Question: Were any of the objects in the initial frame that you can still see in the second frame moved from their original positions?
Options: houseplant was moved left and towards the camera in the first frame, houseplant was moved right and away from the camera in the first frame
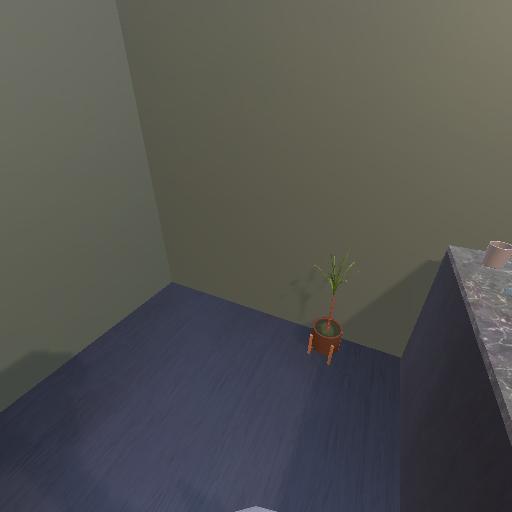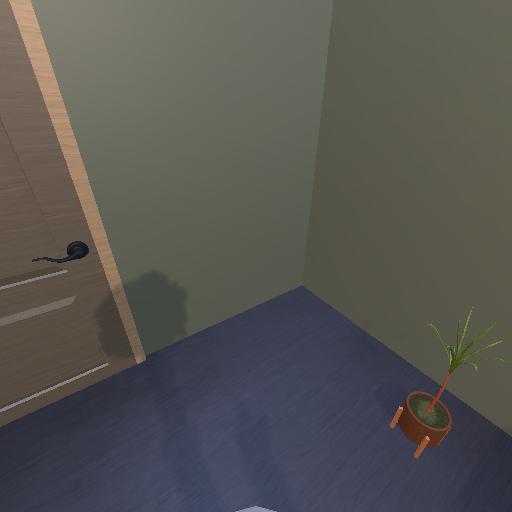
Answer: houseplant was moved left and towards the camera in the first frame